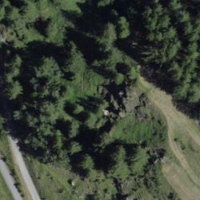
EUNIS habitat code: 23
Species observed at this site:
Arnica montana
Arcyptera fusca
Chaenorhinum minus
Saxifraga paniculata